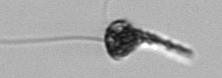
Label: Euglena